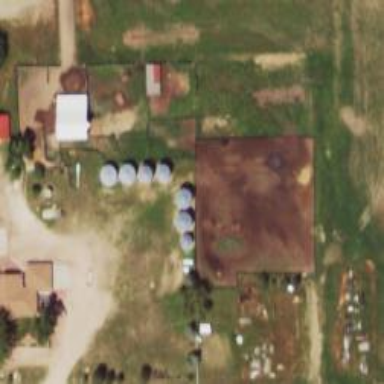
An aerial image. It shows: Silo.